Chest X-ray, PA view. Patient: 30 years old, sex F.
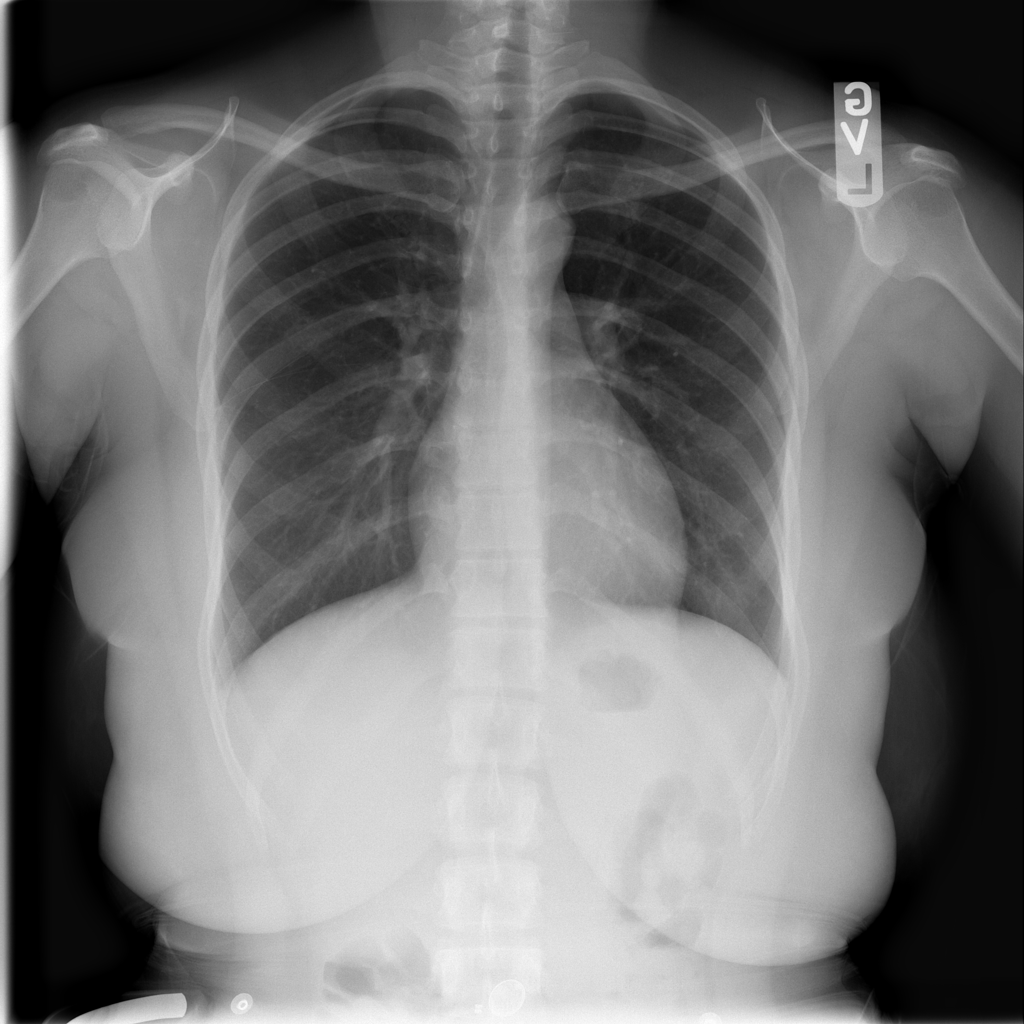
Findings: No Finding